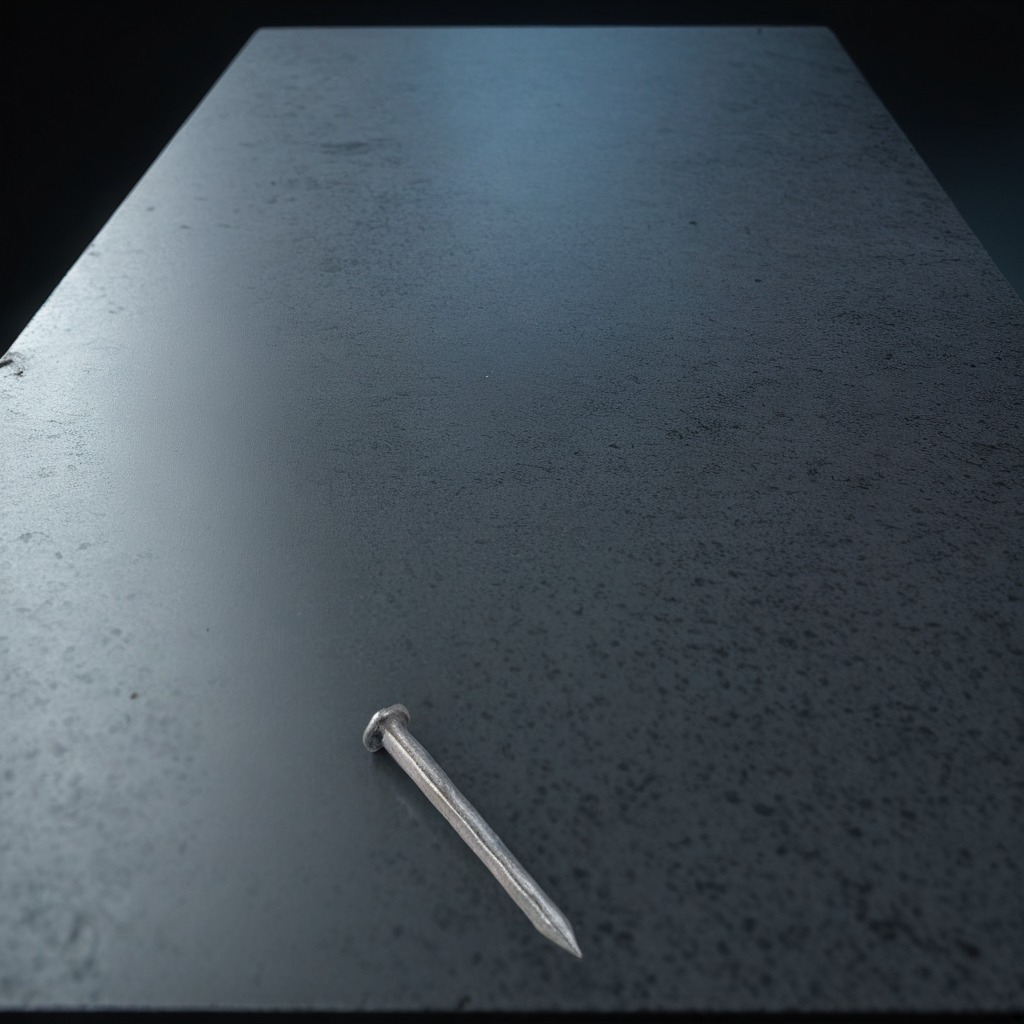
An iron nail is lying on the clean granite table inside a workshop at night dim ambient light soft shadows worn but